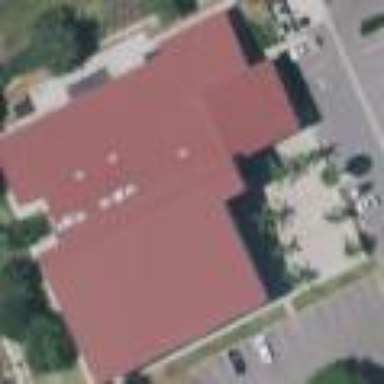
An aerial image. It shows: Fitness center building.